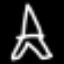
Label: The Eiffel Tower